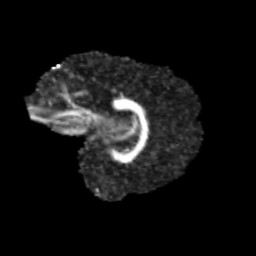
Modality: FA
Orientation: sagittal
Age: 12
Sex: female
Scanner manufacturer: siemens
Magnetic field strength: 3 T
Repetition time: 3.8 s
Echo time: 0.07 s